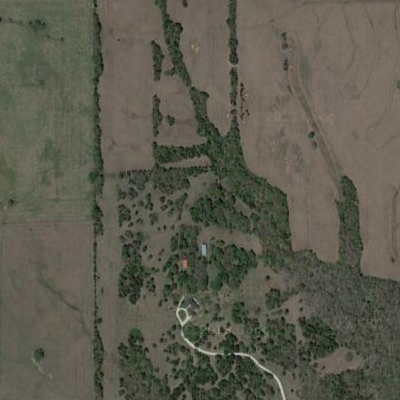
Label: aGrass